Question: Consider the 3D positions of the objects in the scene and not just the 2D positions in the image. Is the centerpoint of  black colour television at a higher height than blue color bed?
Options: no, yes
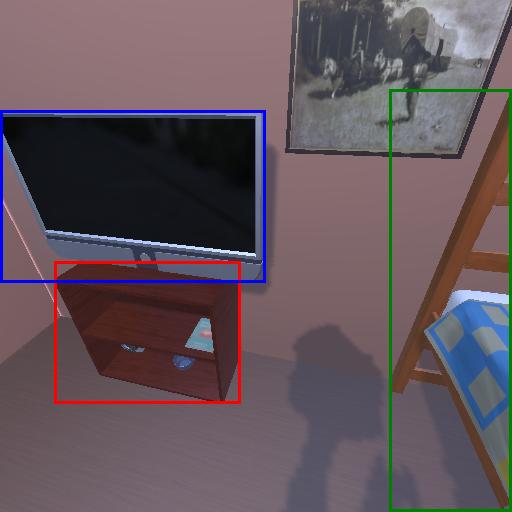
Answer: no